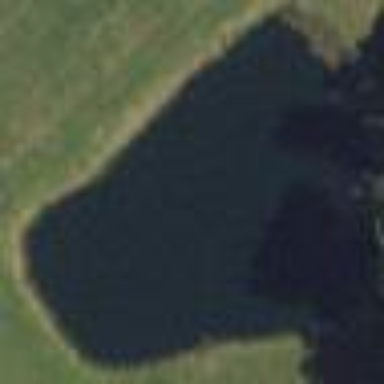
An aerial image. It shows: Serene pond surrounded by nature.